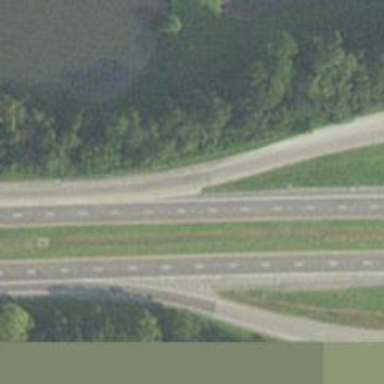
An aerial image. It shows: Asphalt road with primary link designation.